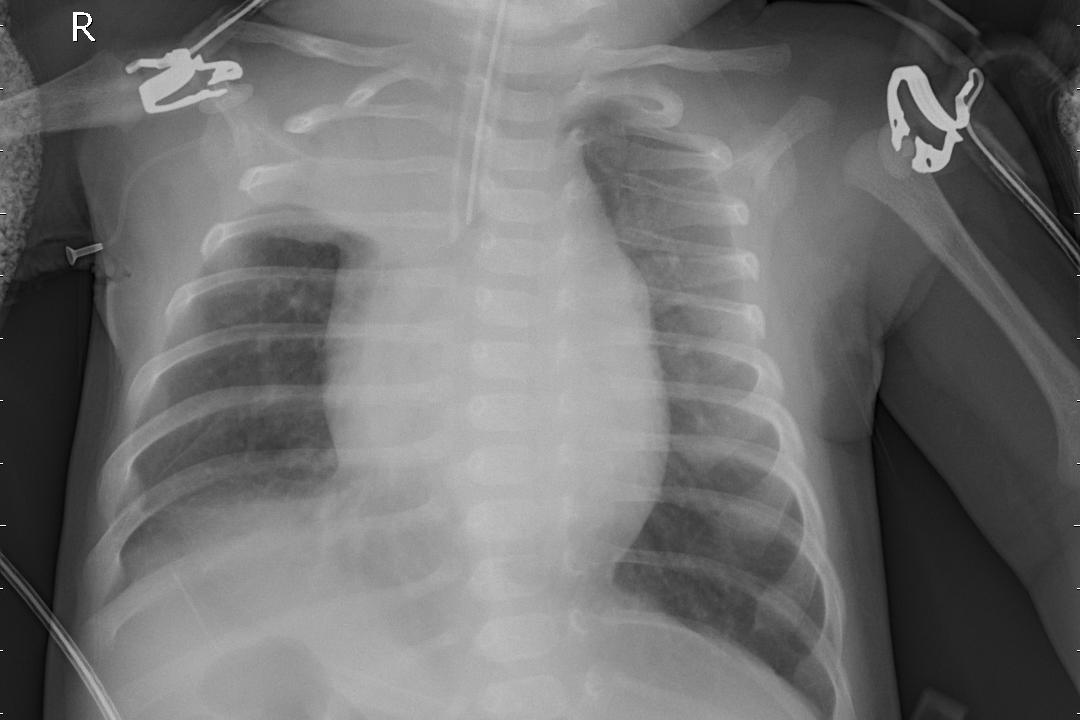
Diagnosis: PNEUMONIA